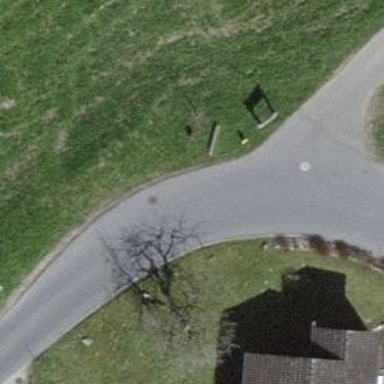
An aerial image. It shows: Bench.